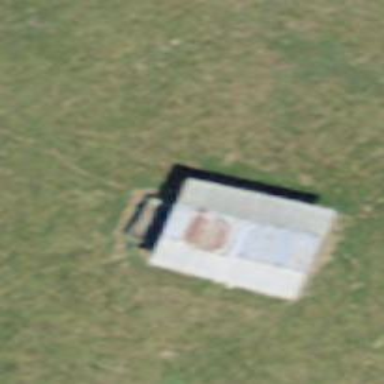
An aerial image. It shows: Shed building.